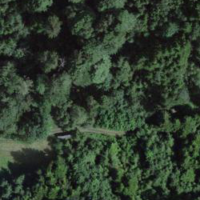
EUNIS habitat code: 43
Species observed at this site:
Helleborus niger